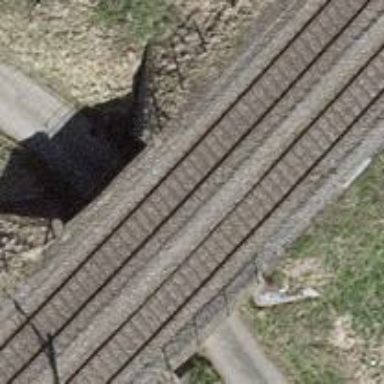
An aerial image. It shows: Railway bridge with electrified tracks and single rail.